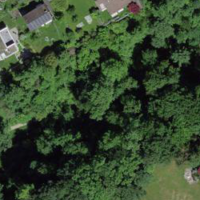
EUNIS habitat code: 53
Species observed at this site:
Allium ursinum
Lamium galeobdolon